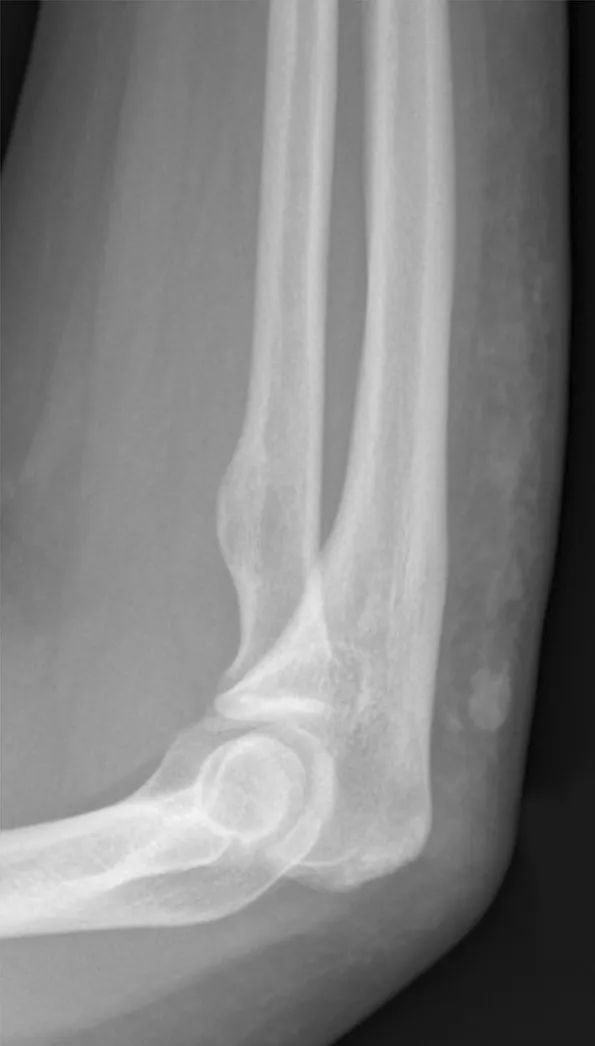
X-ray imaging of gouty tophus in an adolescent. Lateral view of the forearm shows subcutaneous nodules along the dorsal aspect of the proximal forearm.
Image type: radiology (x_ray)